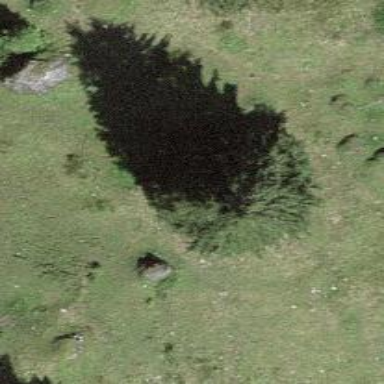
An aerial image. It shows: Single tag "natural: tree."